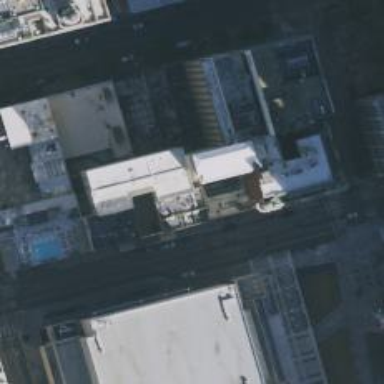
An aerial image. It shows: Commercial building.